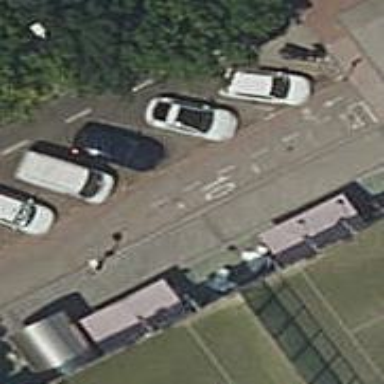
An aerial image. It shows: Bicycle parking area with wall loops.